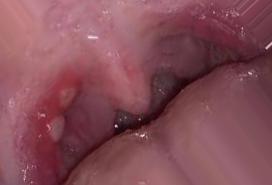
Condition: Mouth Ulcer